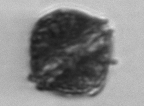
Label: Alexandrium_catenella